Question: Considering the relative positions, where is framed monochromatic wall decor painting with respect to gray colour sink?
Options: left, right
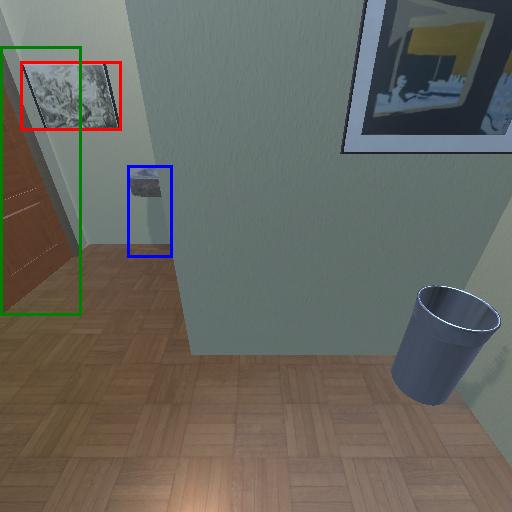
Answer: left